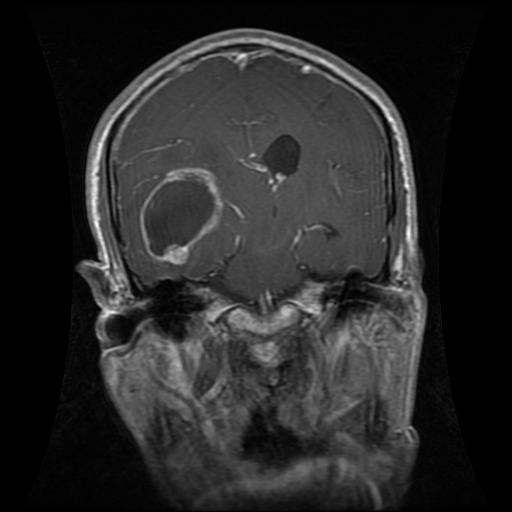
Label: glioma